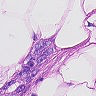
Metastatic tissue present: yes